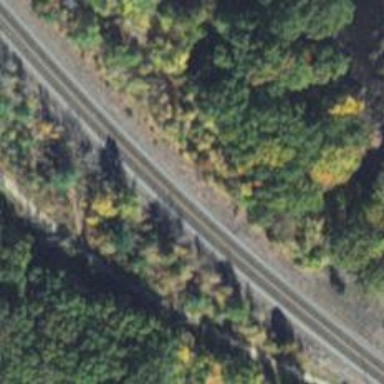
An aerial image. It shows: Disused railway siding.